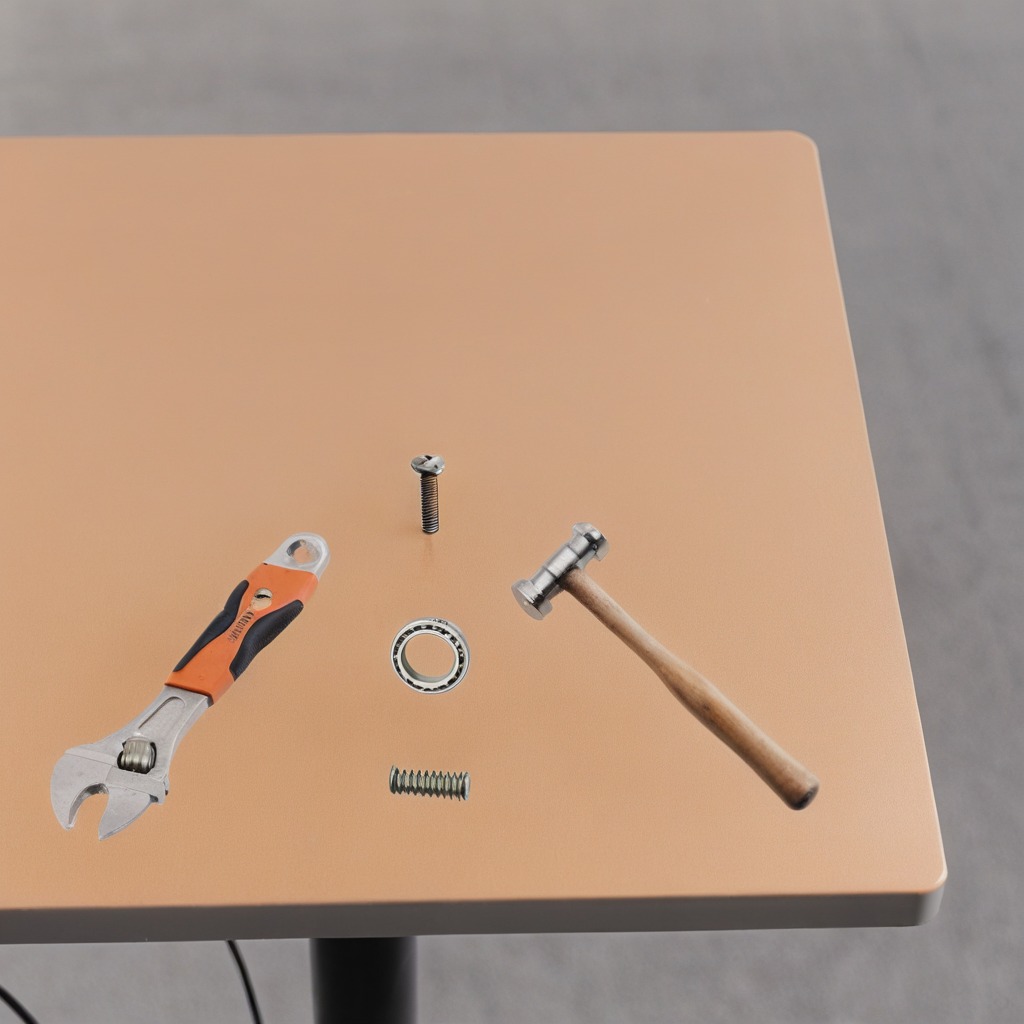
A ball bearing, a machine screw, a hammer, a coiled metal spring, and a wrench are lying on the table.